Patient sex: M
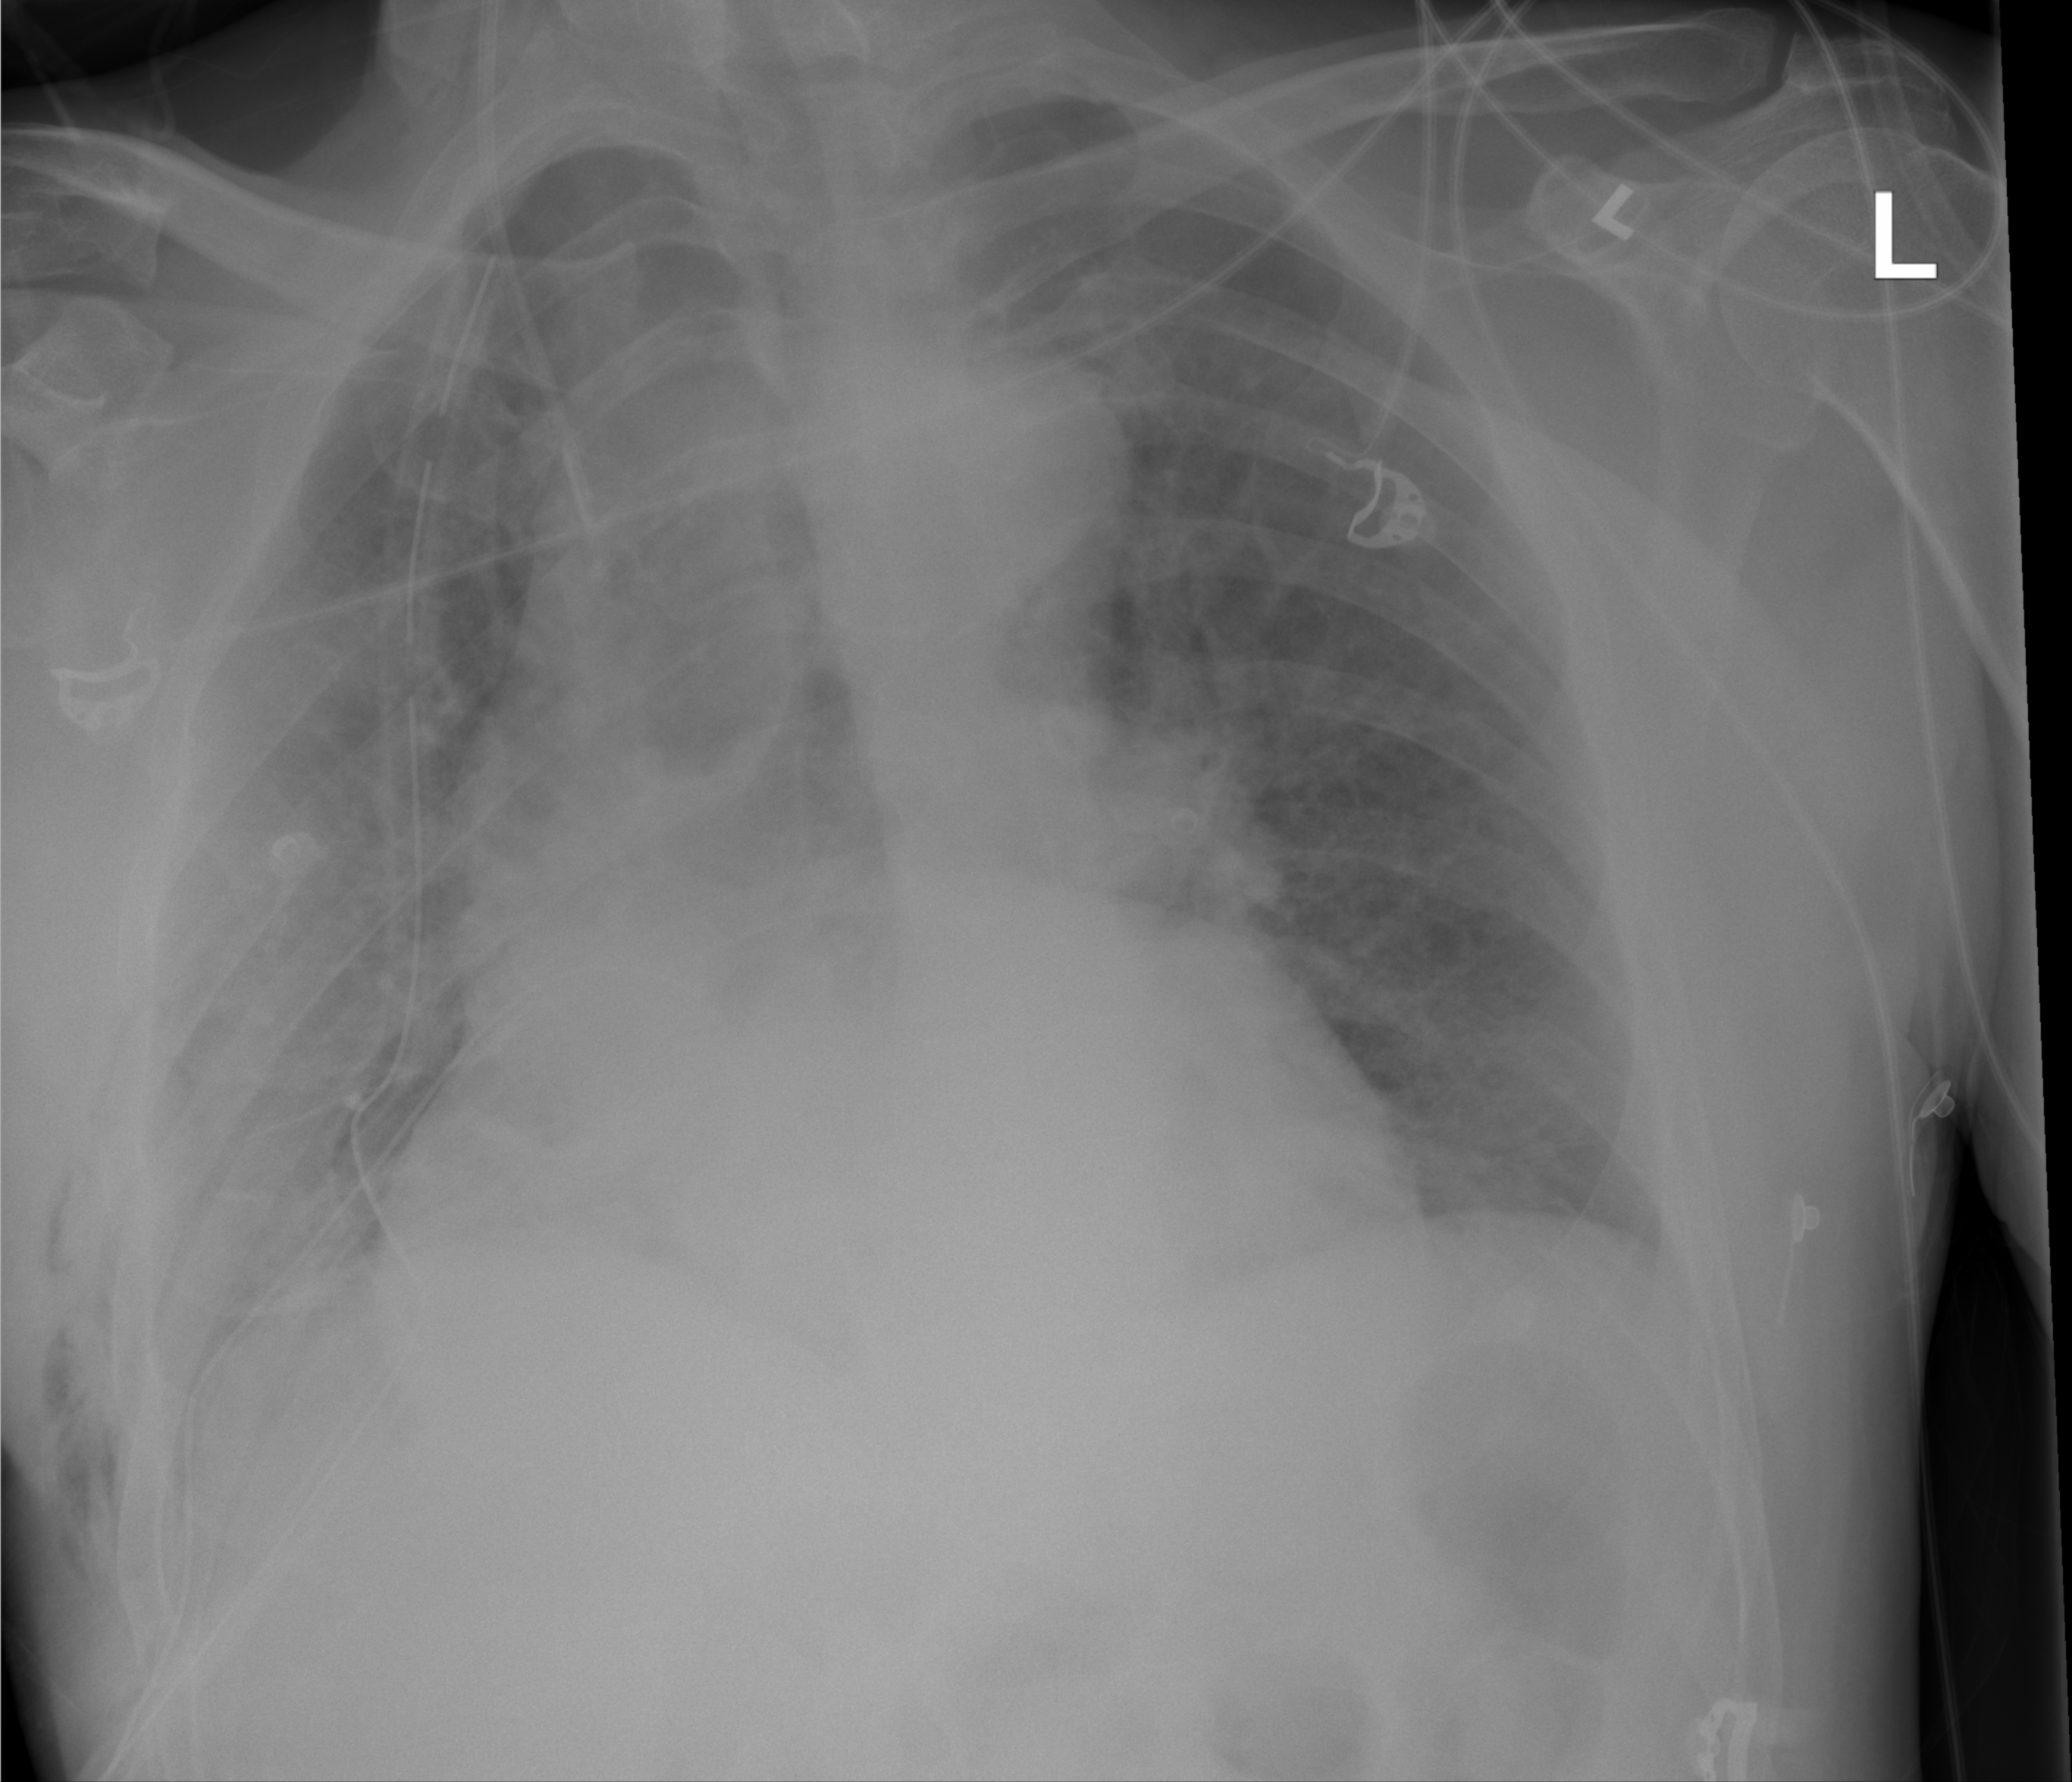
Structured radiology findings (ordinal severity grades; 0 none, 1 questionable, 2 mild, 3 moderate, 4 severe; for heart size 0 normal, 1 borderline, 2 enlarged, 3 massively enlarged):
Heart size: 2
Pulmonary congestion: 2
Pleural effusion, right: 2
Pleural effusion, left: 0
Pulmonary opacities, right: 0
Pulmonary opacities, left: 0
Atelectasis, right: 2
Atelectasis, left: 2